Question: I want to create a round shadow for an image and a button for CSS, and I found a solution in <URL> which creates round shadow for a box.

but I don't know how to apply code for my case (for an image and a button)
'''
.box {
position: relative;
width: 400px;
height: 300px;
background-color: #fff;
box-shadow: 0 1px 5px rgba(0,0,0,0.25), 0 0 50px rgba(0,0,0,0.1) inset;
border-radius: 1% 1% 1% 1% / 1% 1% 1% 1%;
}
.box:after {
position: absolute;
width: 64%;
height: 12%;
left: 18%;
border-radius: 50%;
z-index: -1;
bottom: 0%;
content: "";
box-shadow: 0 50px 24px rgba(0,0,0,0.24);
}
'''
Your support will be appreciated!
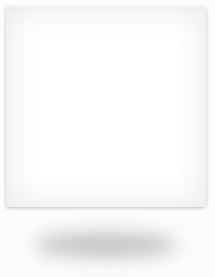
Answer: Ok, create a html document and paste the following code :
'''
<html>
<style type="text/css">
.box {
position: relative;
width: 400px;
height: 300px;
background-color: #fff;
box-shadow: 0 1px 5px rgba(0,0,0,0.25), 0 0 50px rgba(0,0,0,0.1) inset;
border-radius: 1% 1% 1% 1% / 1% 1% 1% 1%;
}
.box:after {
position: absolute;
width: 64%;
height: 12%;
left: 18%;
border-radius: 50%;
z-index: -1;
bottom: 0%;
content: "";
box-shadow: 0 50px 24px rgba(0,0,0,0.24);
}
</style>
<body>
<div class="box">
<img src="img.jpg" />
</div>
</body>
<html>
'''
You have to create a div element inside body and assign the .box class to the div
like this :
'''
<div class="box">
// put your content here (eg. image or text) and it will be inside the box
</div>
'''
Thats all.